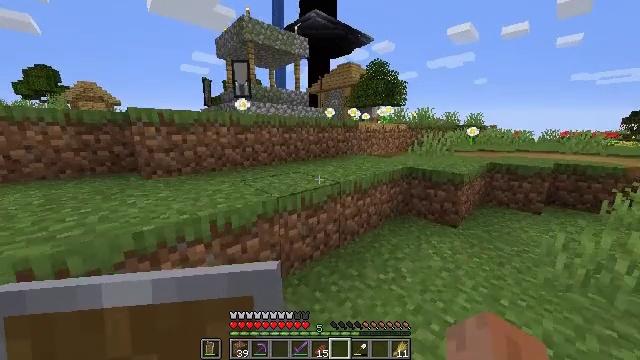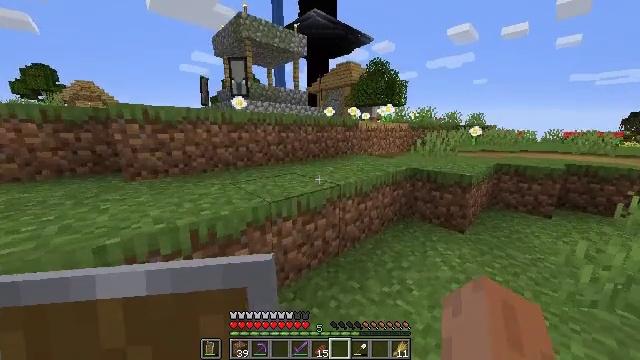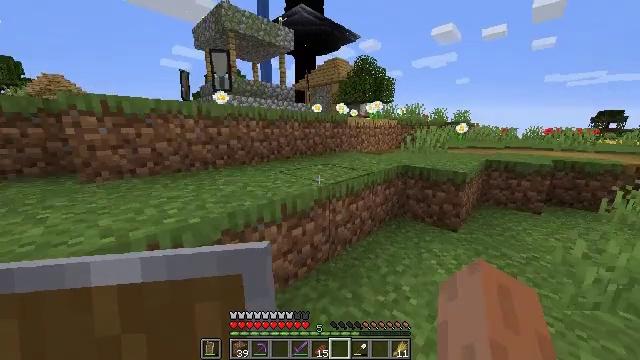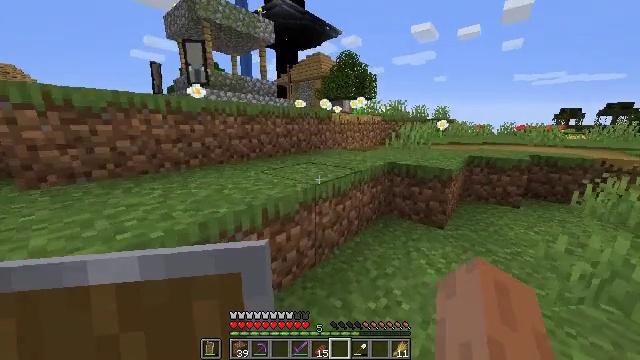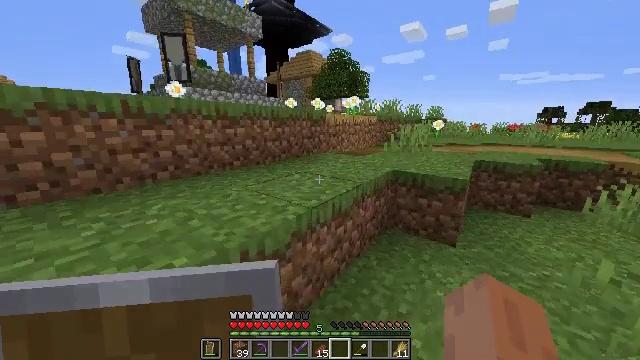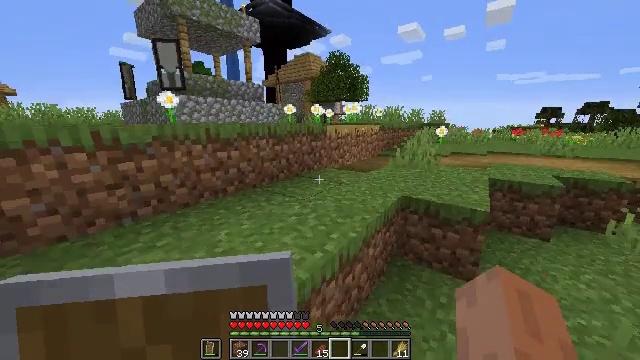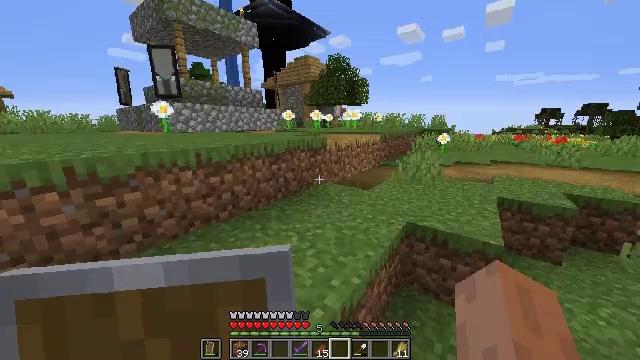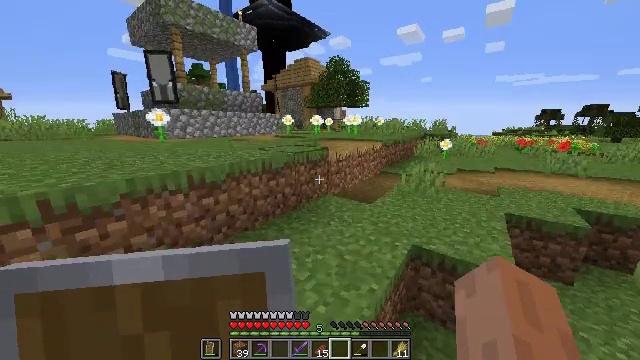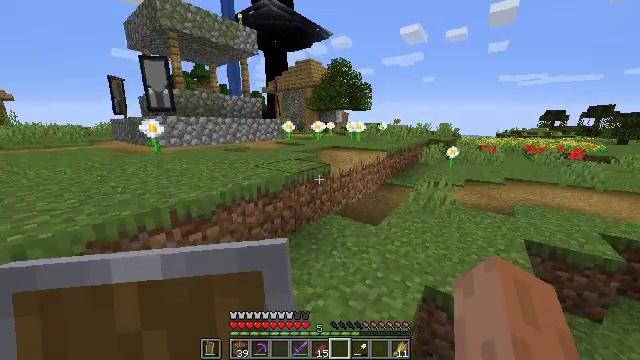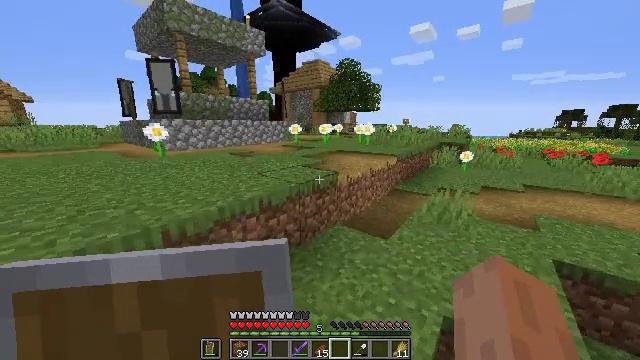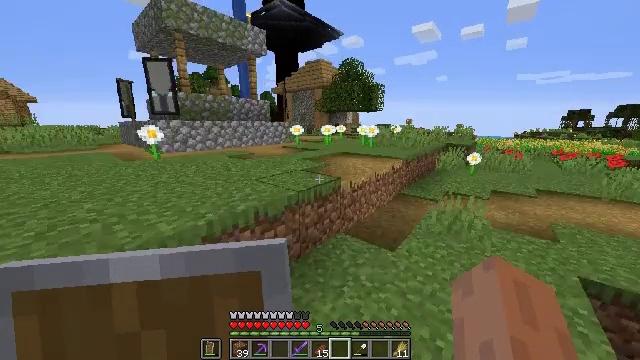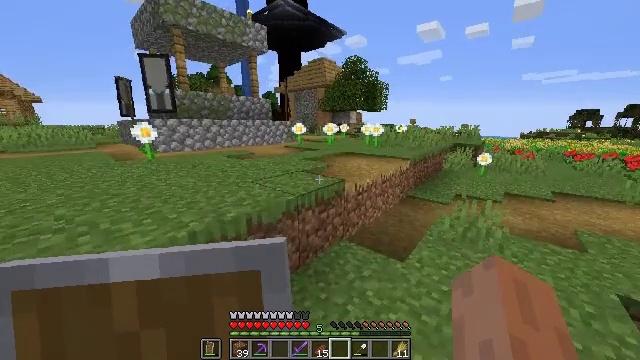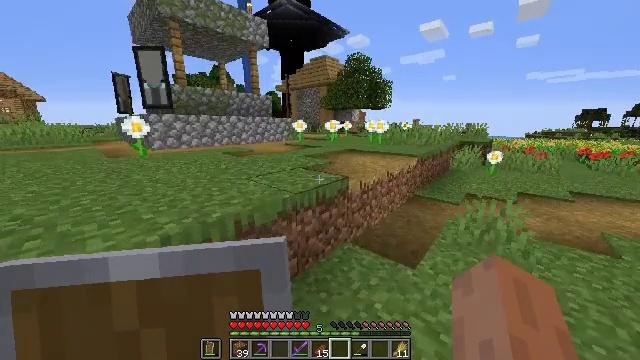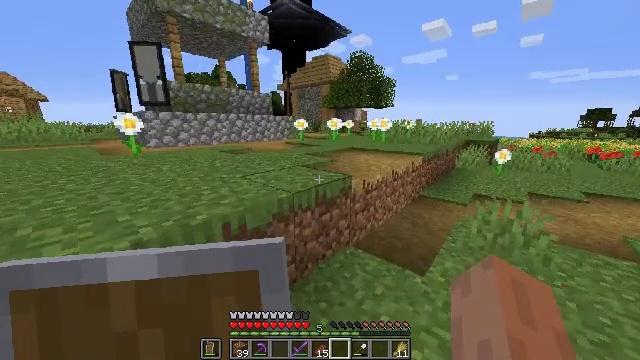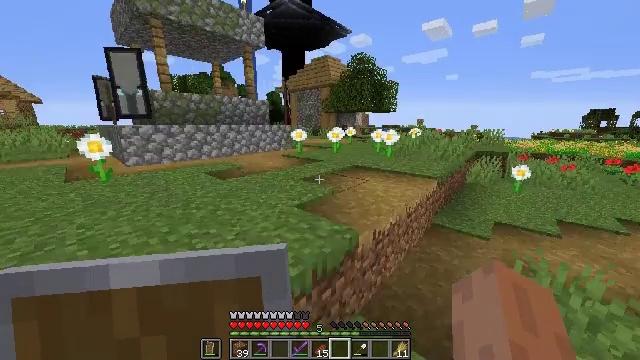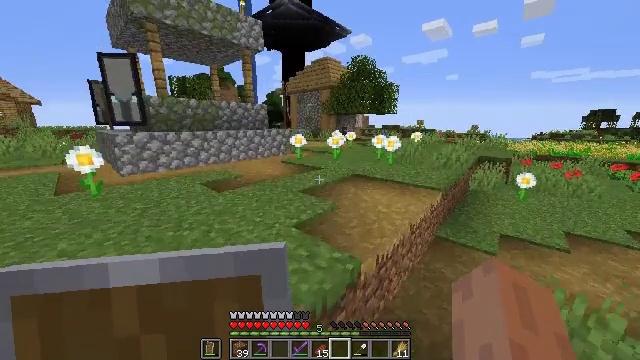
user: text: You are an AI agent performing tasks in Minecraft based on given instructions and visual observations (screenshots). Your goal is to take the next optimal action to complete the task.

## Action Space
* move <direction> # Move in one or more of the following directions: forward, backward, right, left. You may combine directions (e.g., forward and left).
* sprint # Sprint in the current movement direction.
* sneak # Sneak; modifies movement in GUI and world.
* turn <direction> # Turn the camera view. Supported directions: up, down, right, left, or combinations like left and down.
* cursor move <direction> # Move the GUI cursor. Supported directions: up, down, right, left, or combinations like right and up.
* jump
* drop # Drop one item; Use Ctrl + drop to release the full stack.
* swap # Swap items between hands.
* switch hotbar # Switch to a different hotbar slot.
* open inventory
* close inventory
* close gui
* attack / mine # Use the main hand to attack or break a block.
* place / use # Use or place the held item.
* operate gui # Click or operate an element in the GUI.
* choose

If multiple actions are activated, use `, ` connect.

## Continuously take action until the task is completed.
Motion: motion action
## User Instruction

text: Mine the observer block.
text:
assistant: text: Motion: move forward
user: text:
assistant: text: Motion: move forward, turn right
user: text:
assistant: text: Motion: move forward, turn right
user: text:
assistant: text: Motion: move forward, turn right
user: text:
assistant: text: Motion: move forward, jump
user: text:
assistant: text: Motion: move forward, jump
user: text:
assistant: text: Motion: move forward, jump
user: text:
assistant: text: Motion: move forward
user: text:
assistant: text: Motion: move forward, turn left
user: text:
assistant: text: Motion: move forward
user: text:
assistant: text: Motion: move forward
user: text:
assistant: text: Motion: move forward
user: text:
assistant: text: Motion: move forward
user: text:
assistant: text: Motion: move forward, jump
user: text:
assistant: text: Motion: move forward, jump
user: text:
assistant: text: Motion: move forward, jump
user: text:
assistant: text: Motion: move forward
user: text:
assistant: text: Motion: move forward
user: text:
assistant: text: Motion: move forward
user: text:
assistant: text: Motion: move forward
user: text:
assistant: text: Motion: move forward
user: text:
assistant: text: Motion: move forward
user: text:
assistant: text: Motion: move forward
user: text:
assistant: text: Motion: move forward
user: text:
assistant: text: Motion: move forward
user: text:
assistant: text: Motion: move forward
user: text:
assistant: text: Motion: move forward
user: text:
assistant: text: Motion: move forward
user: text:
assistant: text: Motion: move forward
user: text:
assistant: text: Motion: move forward